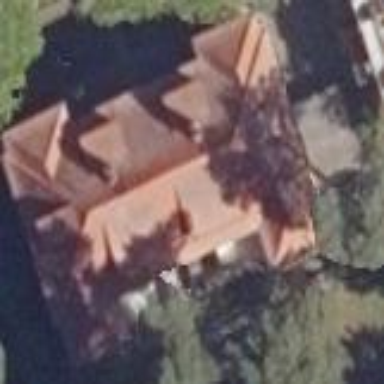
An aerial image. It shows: Beige apartment building with hipped roof made of red roof tiles.